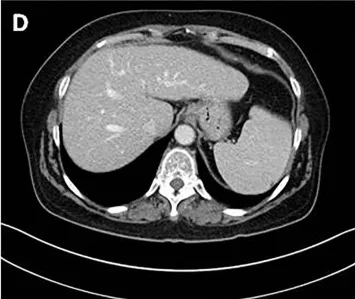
(D) Dynamic abdominal CT portal venous phase taken on December 12, 2018.
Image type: radiology (ct)